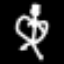
Label: angel